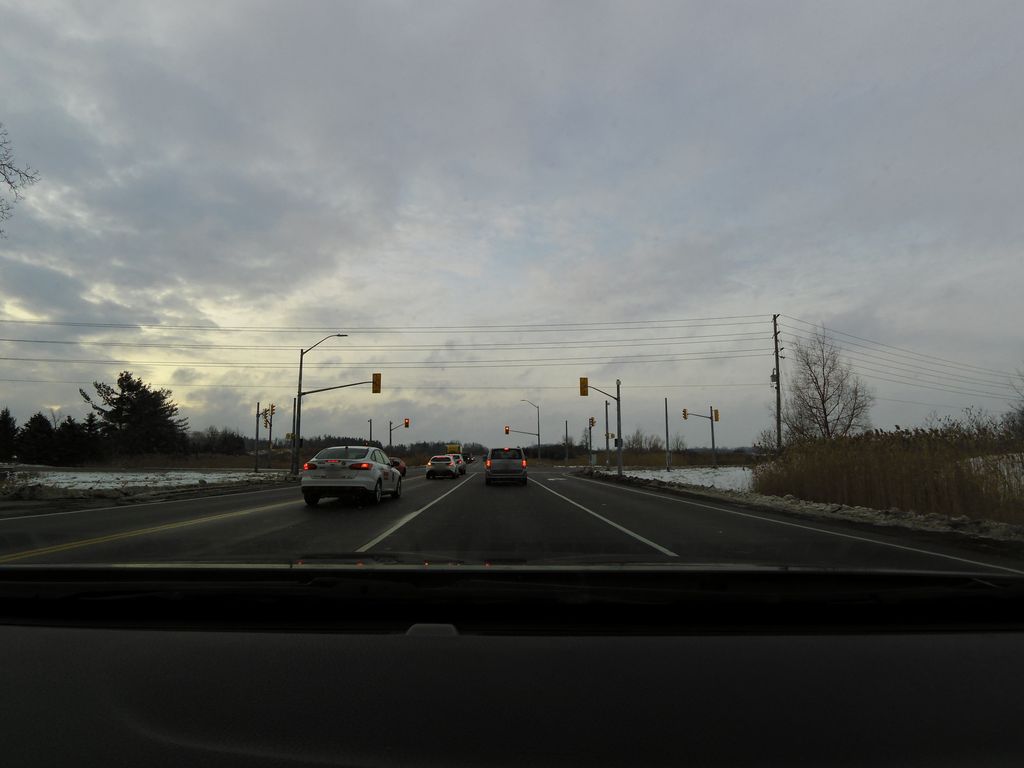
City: hamilton